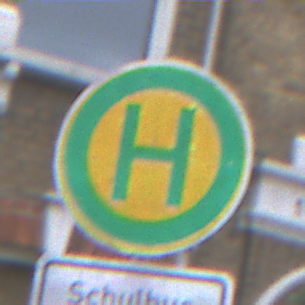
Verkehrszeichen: Haltestelle
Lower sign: ZeitangabenMitBeschraenkungAufWochentage5
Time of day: MorningAfternoon
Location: Outdoor (Urban)
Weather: Overcast
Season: NotSpecified
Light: Natural